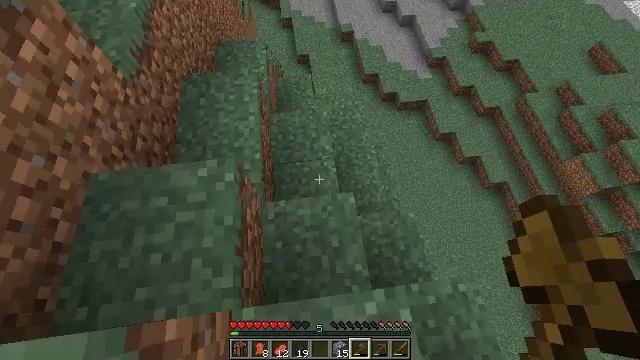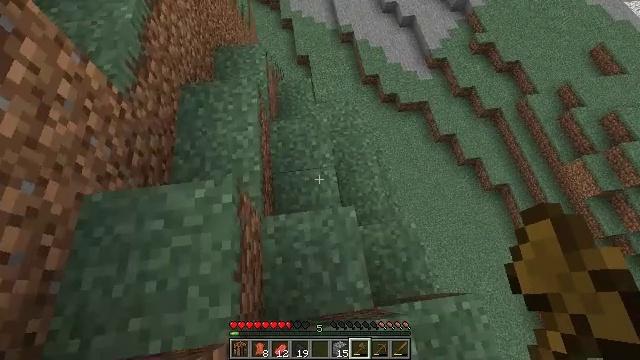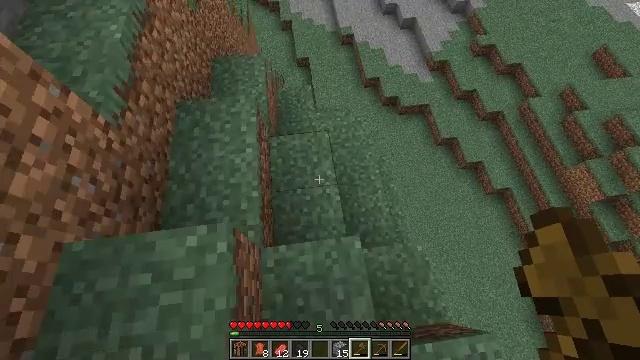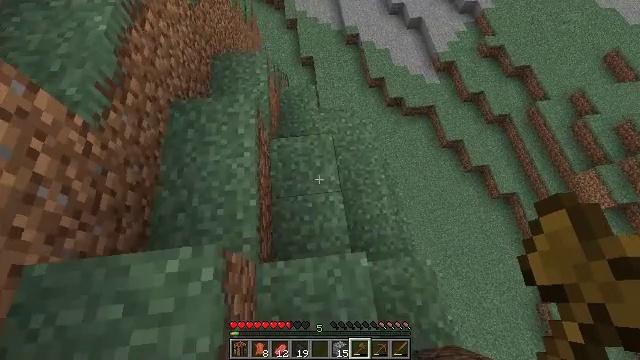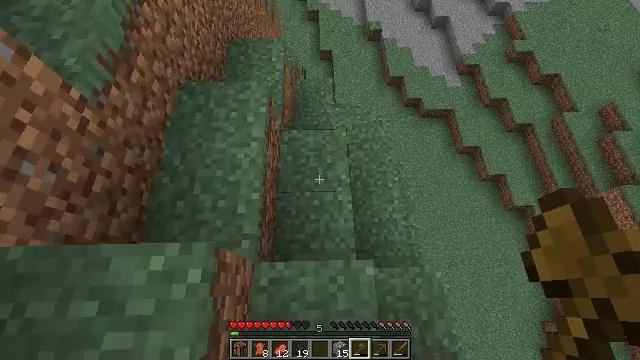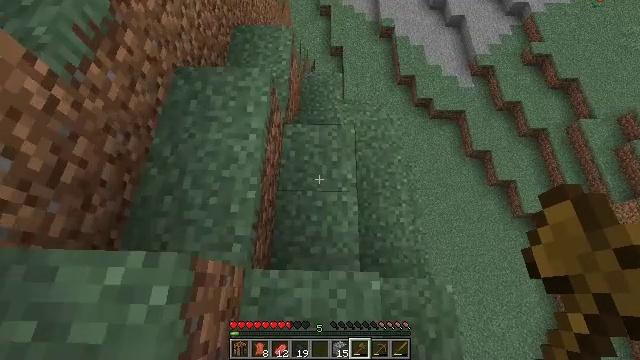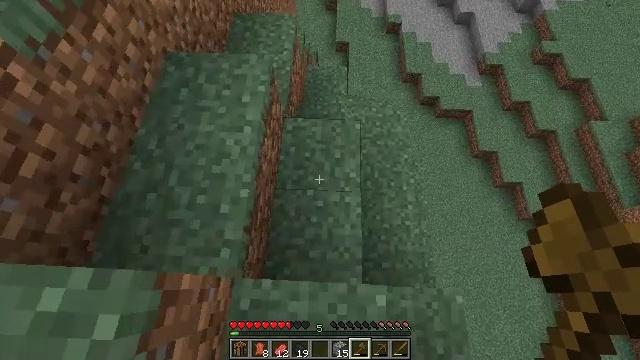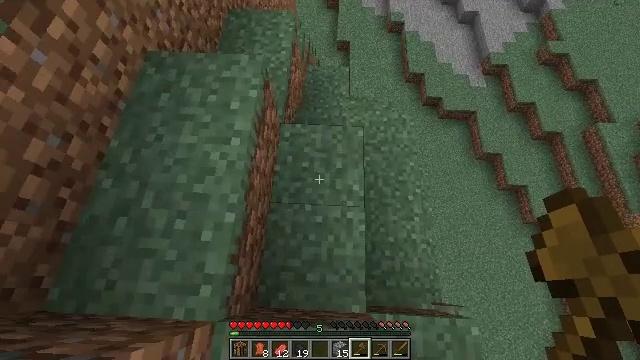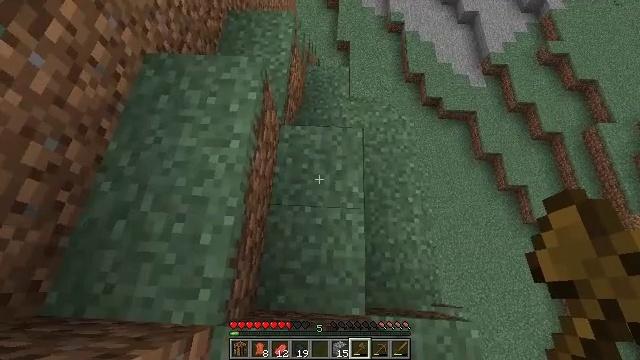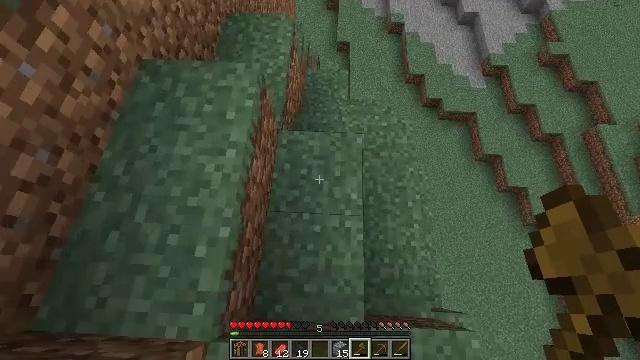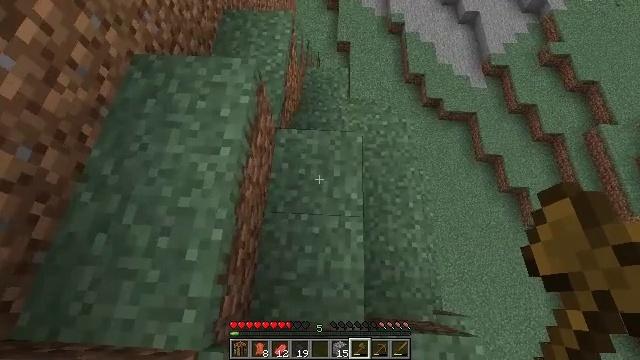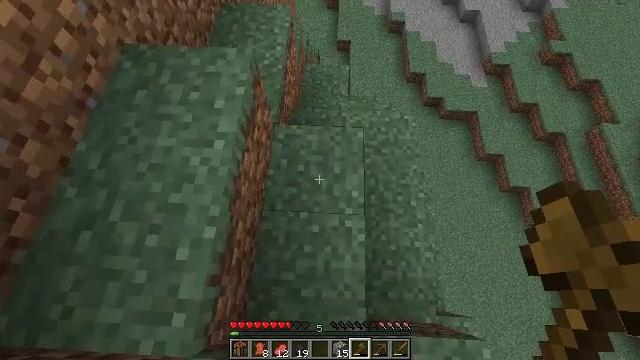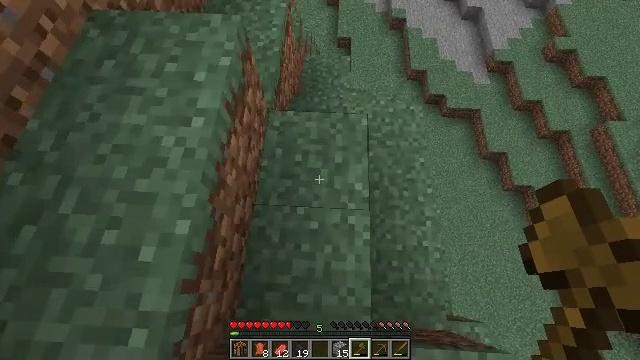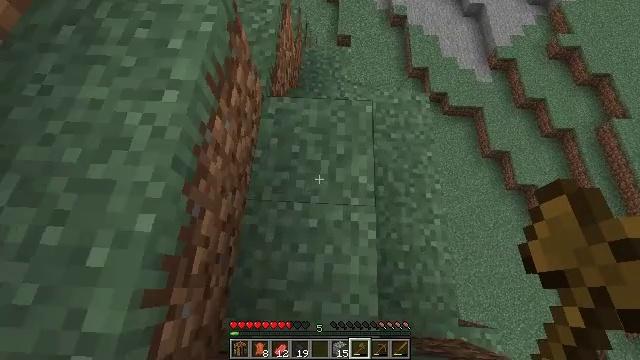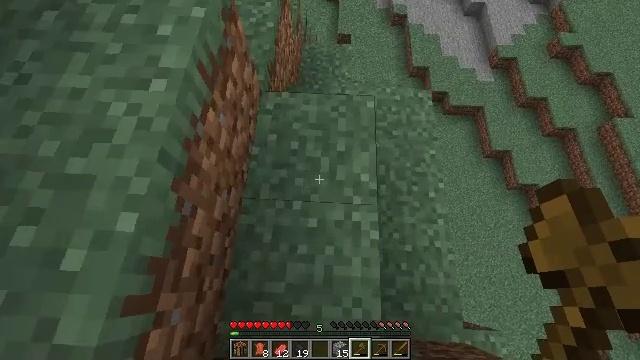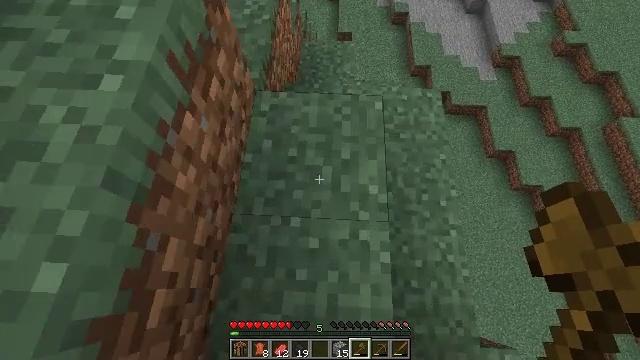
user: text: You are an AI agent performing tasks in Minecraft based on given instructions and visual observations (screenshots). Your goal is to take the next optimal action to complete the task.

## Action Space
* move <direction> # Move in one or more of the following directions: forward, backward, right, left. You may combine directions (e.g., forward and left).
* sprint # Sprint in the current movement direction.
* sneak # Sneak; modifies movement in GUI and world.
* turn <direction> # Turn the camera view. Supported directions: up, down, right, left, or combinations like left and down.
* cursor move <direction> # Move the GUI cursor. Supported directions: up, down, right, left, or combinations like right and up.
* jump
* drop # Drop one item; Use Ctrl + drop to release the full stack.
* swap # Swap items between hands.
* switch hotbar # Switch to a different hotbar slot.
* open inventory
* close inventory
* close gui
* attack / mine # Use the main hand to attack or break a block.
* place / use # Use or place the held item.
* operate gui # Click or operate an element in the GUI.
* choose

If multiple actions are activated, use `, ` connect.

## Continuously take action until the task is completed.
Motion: motion action
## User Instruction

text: Harvest dark oak log for resources.
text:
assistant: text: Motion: move forward
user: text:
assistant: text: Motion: move forward
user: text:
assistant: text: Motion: move forward, turn left
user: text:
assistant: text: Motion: move forward, turn left and down
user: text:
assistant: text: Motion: move forward, turn left
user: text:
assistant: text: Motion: turn left
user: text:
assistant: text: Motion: no_op
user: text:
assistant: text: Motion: no_op
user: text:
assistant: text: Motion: no_op
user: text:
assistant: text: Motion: no_op
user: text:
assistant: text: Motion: no_op
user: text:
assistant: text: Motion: move forward
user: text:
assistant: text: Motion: move forward
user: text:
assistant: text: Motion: move forward
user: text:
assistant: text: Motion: move forward
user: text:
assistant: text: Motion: move forward
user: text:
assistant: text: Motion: move forward
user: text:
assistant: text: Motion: move forward
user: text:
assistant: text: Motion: move forward
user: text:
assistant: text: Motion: move forward
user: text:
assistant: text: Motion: move forward
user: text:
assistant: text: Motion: move forward
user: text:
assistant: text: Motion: move forward
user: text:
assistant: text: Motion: move forward
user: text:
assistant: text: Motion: move forward, turn right
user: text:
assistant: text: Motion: move forward
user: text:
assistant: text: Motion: move forward
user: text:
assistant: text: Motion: move forward
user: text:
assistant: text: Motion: move forward, turn down
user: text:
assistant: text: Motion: turn down